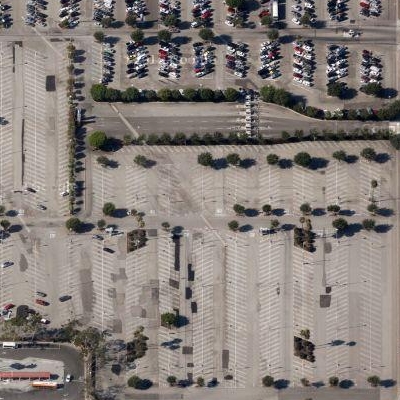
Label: gParking